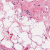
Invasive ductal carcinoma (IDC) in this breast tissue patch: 0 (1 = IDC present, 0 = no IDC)